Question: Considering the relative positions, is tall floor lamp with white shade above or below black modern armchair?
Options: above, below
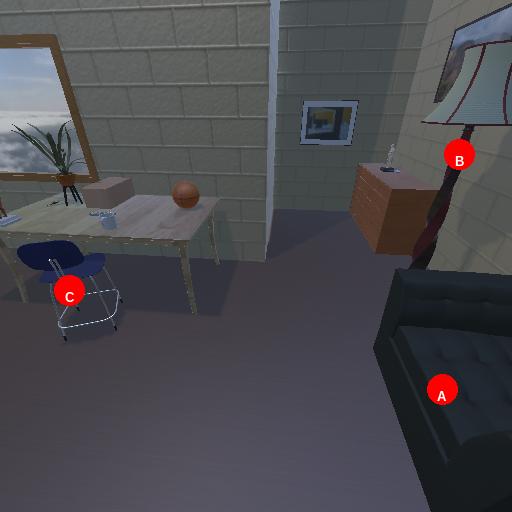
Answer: above